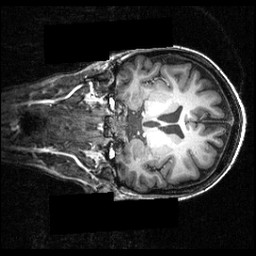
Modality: T1w
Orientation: coronal
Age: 21
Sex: female
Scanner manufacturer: siemens
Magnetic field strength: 3.951 T
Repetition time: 1.5 s
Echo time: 0.00335 s